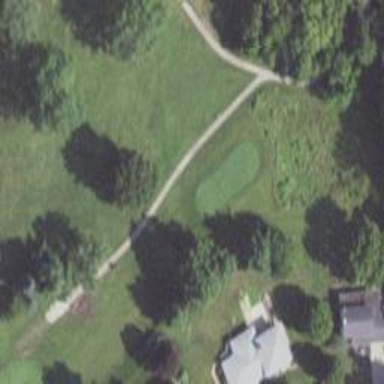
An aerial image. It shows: Path for golf carts.